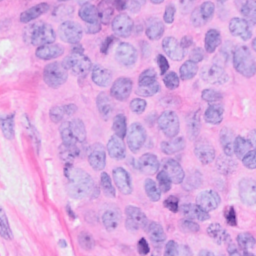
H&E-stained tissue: Breast